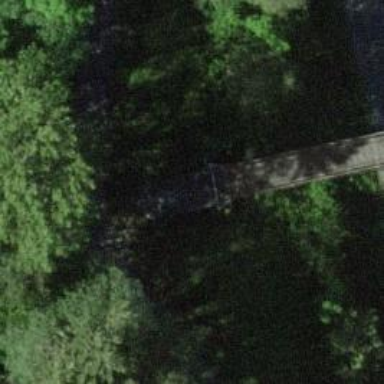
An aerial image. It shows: Bridge with pipeline.